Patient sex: M
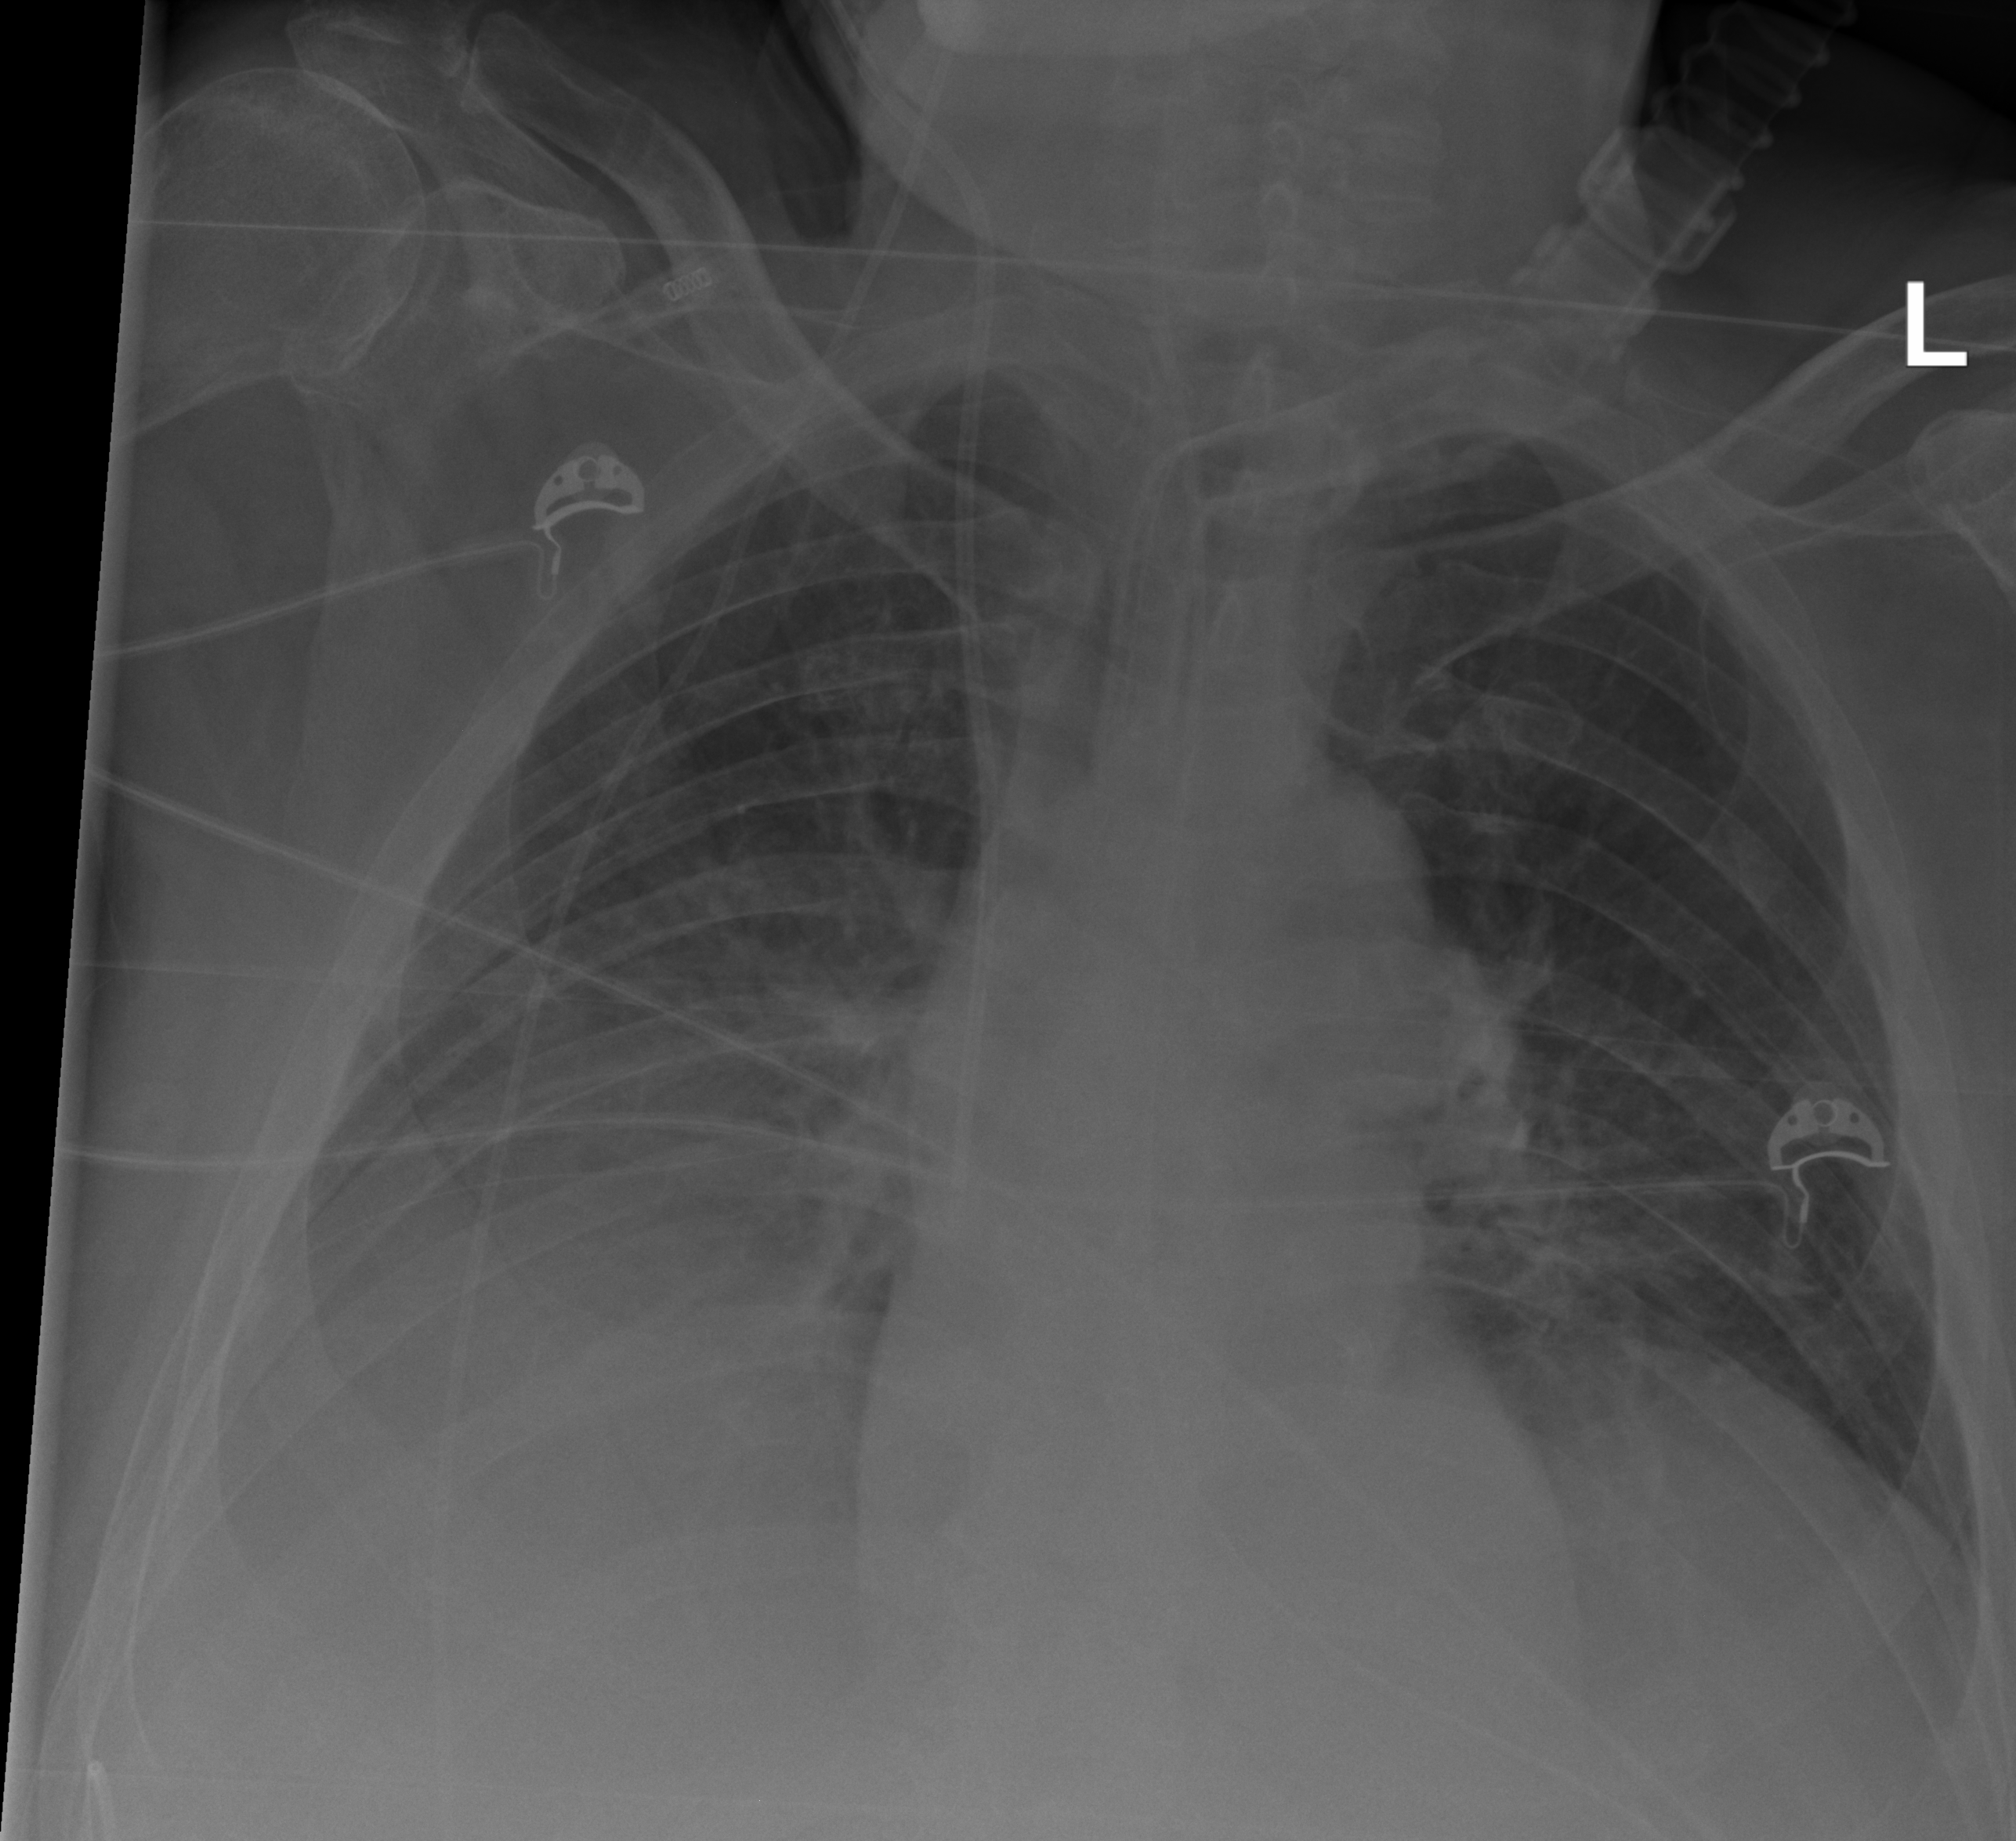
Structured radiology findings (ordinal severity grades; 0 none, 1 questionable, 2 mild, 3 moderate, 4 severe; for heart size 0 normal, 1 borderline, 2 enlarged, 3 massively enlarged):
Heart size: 0
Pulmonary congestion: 2
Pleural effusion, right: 2
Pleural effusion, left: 2
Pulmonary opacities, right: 1
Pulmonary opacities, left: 0
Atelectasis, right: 3
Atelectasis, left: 2